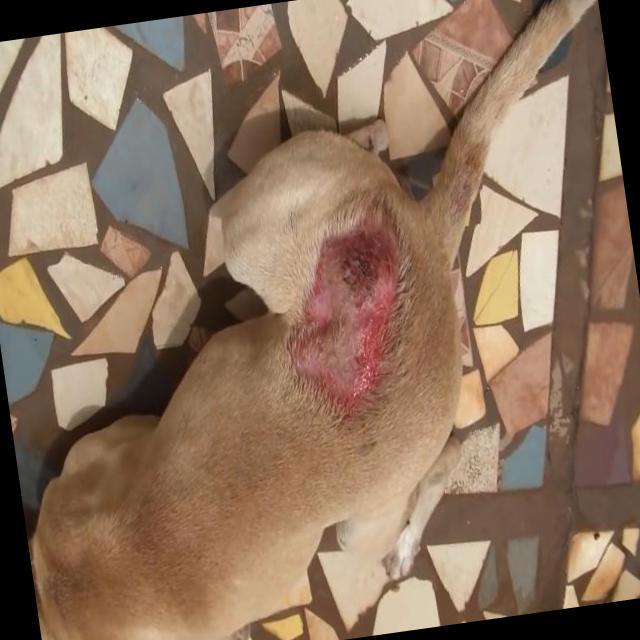
Canine dermatitis — inflammation of the skin presenting with erythema, pruritus, papules, and excoriation. May be allergic, contact, or atopic in origin.